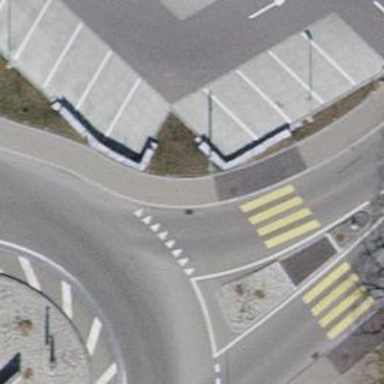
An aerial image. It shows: Road with "give way" sign.